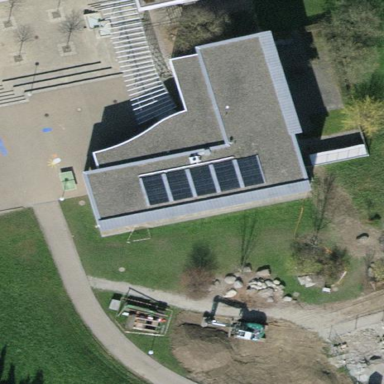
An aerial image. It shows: School building.